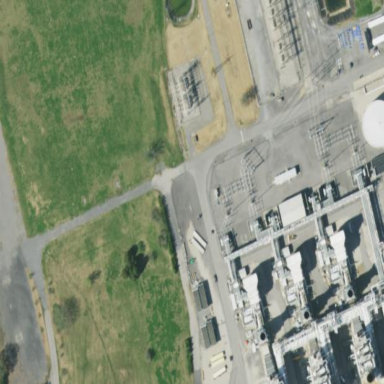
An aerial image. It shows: Power substation.